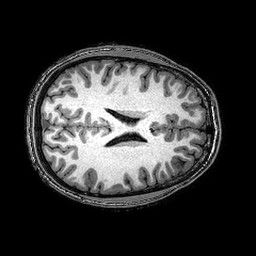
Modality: T1w
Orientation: axial
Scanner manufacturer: philips
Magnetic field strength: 3 T
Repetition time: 0.008242 s
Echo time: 0.00378 s